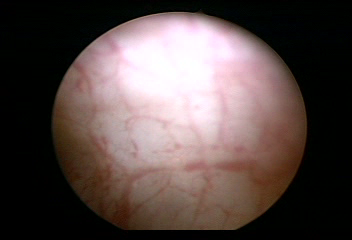
Modality: WLC
Class: Normal mucosa
Bladder cancer association: No